Question: I have got a dummy question. I have three C files: f1.c f2.c f3.c, which contain:
'''
// f1.c
int f1()
{
return 2;
}
// f2.c
int f2()
{
return 4;
}
// f3.c
int f3()
{
return 10;
}
'''
I have already 3 object file, when i run the following command (i use mingc under windows7):
'''
gcc -c f1.c f2.c f3.c
'''
and i create dll file:
'''
gcc f1.o f2.o f3.o -o test1.dll -shared
'''
using DLL Export Viewer i have opened this file:

How I can use this file in my application (crossplatform)? How I can call functrion f1, f2, f3 ?
Sorry for my bad English
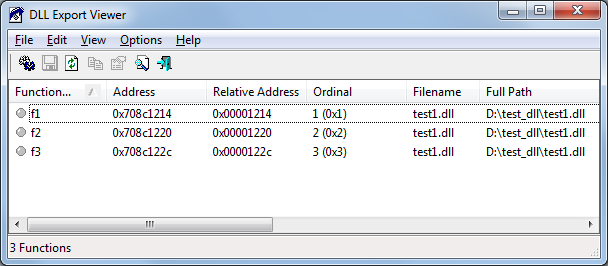
Answer: Assuming you have the header, the only thing that you are missing is the A archive, which the linker needs in order to figure out what a DLL provides.
Change this:
To this:
Then, to link with the shared library, pass '-ltest1' to 'gcc'.
You will still need to recompile the library for each platform and architecture (x86, AMD64, IA64, etc.). Windows uses DLLs, but Linux uses Shared Objects, for example.
See <URL> for more information.